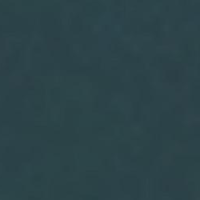
EUNIS habitat code: 14
Species observed at this site:
Anas platyrhynchos